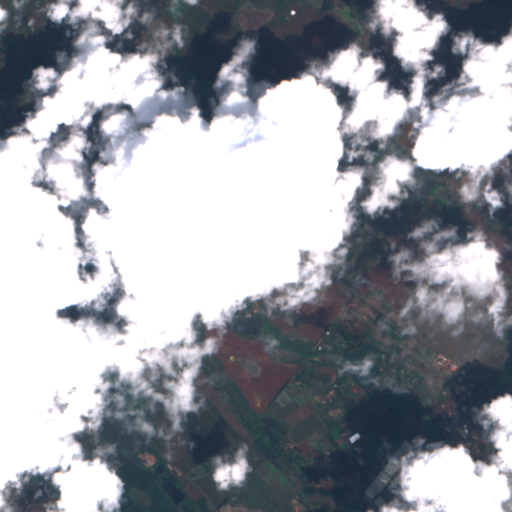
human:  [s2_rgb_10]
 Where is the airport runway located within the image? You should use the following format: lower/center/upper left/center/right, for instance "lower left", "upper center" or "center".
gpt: The airport runway is located in the lower right of the image.
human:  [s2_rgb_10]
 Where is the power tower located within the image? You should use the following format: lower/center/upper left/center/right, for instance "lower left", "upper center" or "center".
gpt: The power tower is located in the lower left of the image.
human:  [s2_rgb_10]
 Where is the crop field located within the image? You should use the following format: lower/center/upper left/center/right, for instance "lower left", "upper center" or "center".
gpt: There is no crop field in the image.